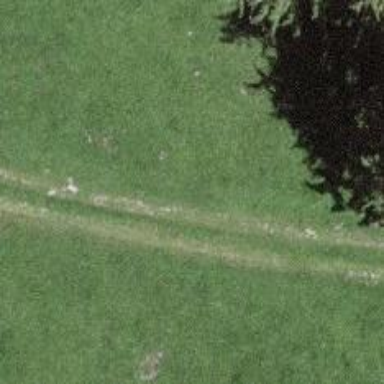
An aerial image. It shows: Track with very rough surface.